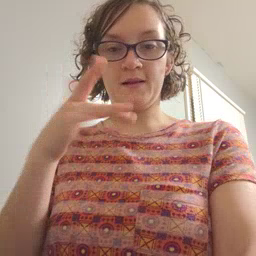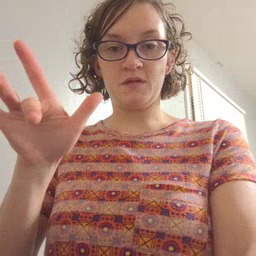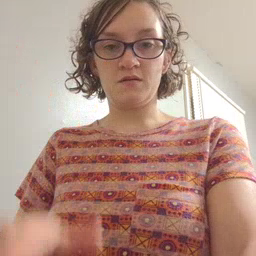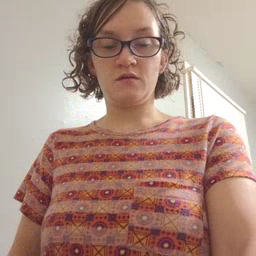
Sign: empty